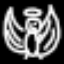
Label: angel